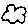
Label: cloud